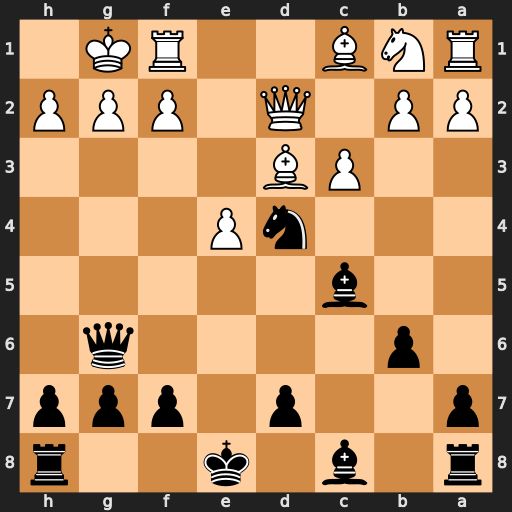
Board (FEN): r1b1k2r/p2p1ppp/1p4q1/2b5/3nP3/2PB4/PP1Q1PPP/RNB2RK1
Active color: b
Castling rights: kq
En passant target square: -
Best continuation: Nf3+ Kh1 Nxd2